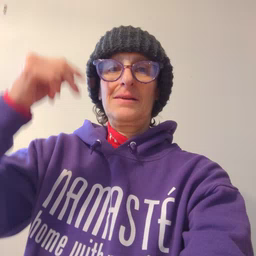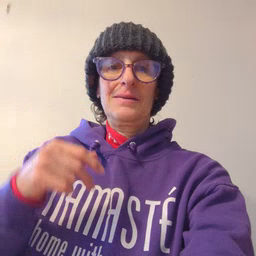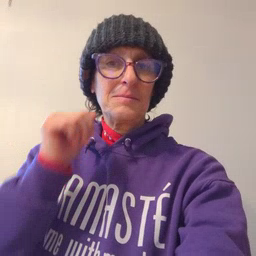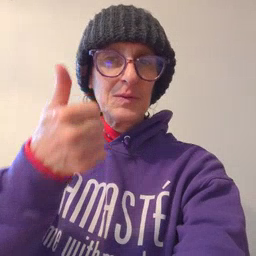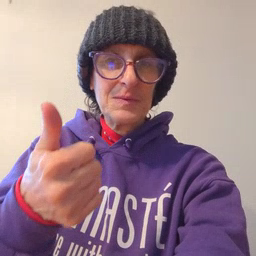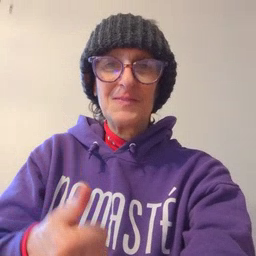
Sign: tomorrow